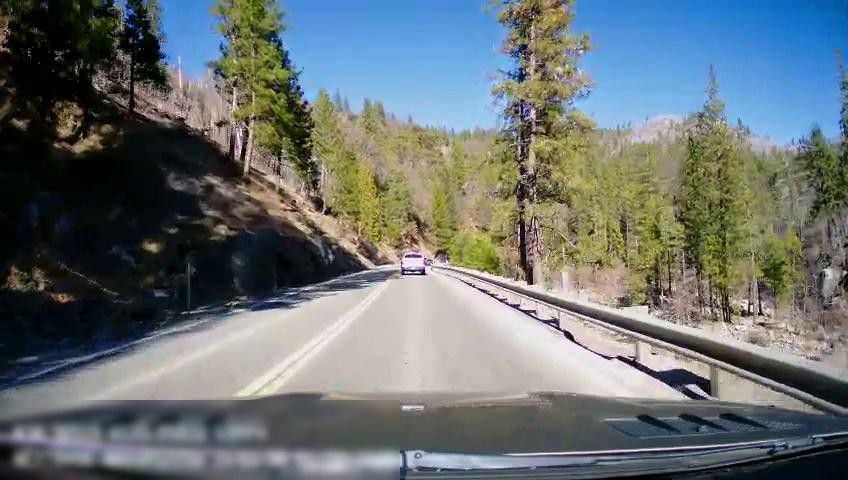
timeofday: Day
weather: Sunny
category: Drivable Space
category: Drivable Space
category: Vehicles | Truck
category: Lanes | Opposite Lane
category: Lanes | Current Lane
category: Lanes | Opposite Lane
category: Lanes | Current Lane